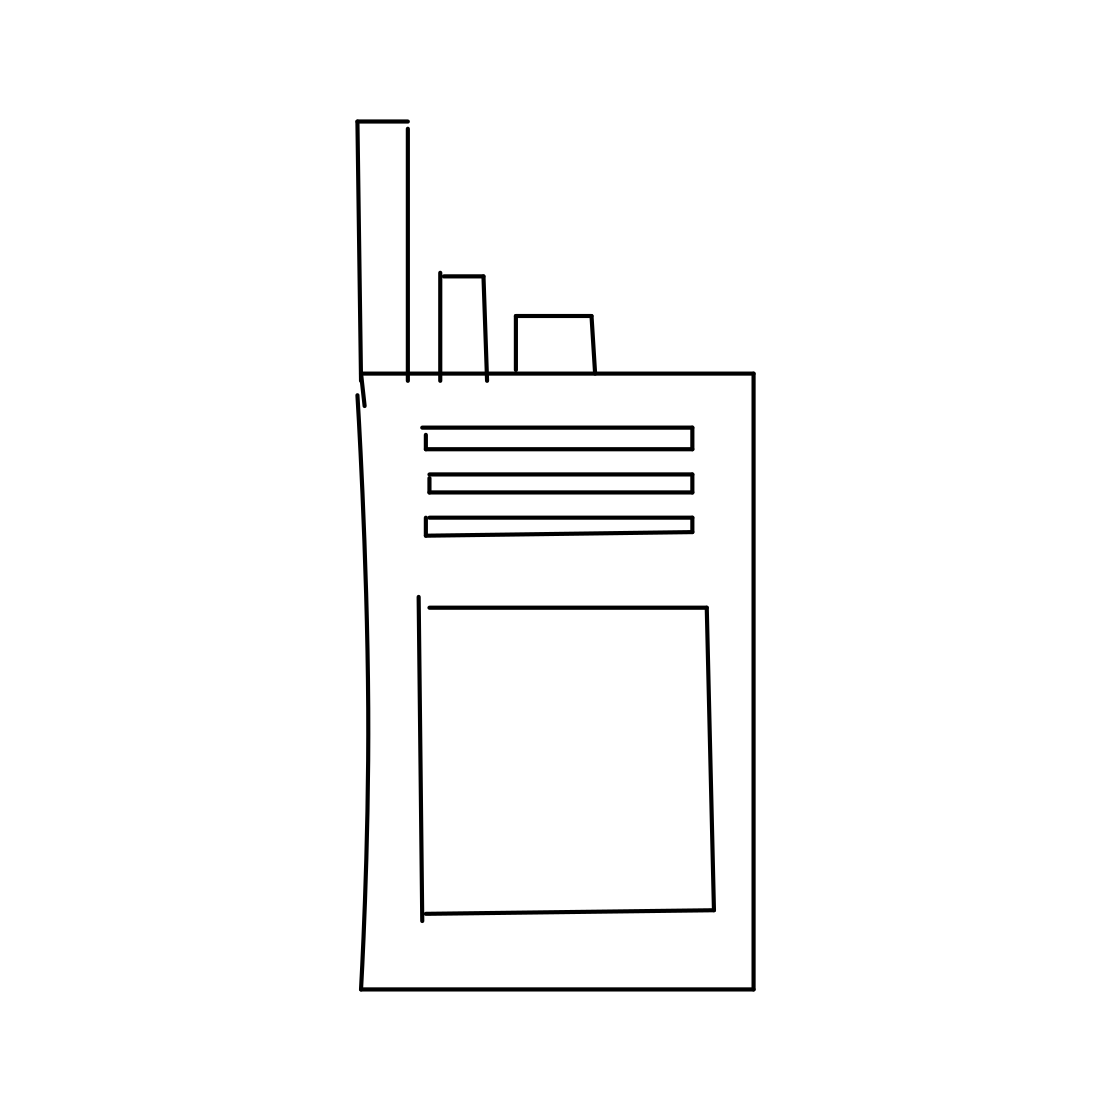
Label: walkie talkie